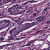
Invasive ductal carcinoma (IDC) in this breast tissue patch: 1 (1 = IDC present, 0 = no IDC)